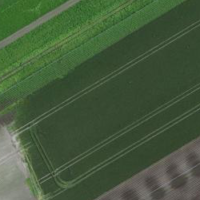
EUNIS habitat code: 52
Species observed at this site:
Cyperus esculentus